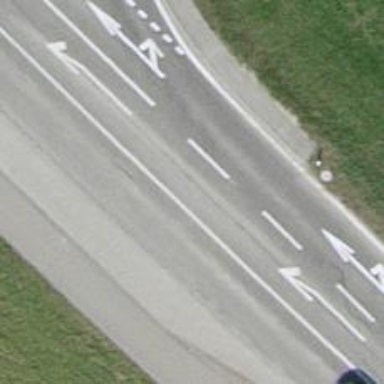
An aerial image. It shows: Secondary road with asphalt surface.